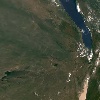
Label: land